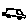
Label: car